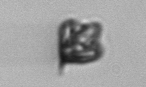
Label: Pyramimonas_longicauda